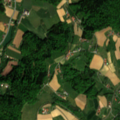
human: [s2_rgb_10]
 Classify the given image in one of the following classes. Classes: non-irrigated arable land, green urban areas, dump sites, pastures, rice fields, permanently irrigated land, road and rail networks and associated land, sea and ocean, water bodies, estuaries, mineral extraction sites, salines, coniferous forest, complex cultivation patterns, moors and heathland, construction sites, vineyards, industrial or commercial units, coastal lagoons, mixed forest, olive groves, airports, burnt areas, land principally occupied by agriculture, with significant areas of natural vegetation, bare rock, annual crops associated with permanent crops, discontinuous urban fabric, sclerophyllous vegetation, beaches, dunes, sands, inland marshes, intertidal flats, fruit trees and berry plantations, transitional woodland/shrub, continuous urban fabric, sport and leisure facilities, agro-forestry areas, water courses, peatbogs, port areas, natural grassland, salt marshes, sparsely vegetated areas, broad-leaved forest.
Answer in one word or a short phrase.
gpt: non-irrigated arable land, complex cultivation patterns, broad-leaved forest, mixed forest